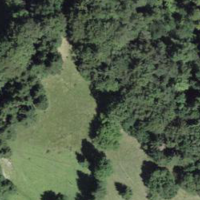
EUNIS habitat code: 41
Species observed at this site:
Corylus avellana
Fagus sylvatica